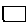
Label: square